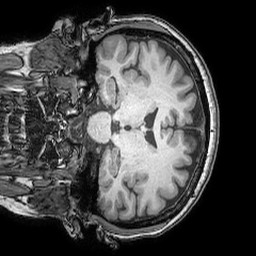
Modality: T1w
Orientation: coronal
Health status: ill
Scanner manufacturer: philips
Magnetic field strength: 3 T
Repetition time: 0.007 s
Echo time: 0.0035 s